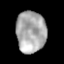
Tissue: lung
Cell type: Myeloid cells
Senescence score: 0.2355
Nuclear area (px): 1205
Mean DAPI intensity: 170.051